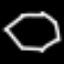
Label: octagon